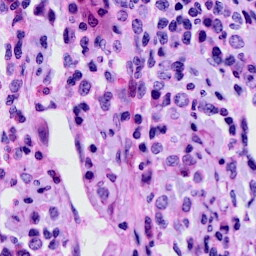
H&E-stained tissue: Cervix